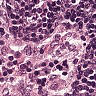
Metastatic tissue present: no